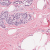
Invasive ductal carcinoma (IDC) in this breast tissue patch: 1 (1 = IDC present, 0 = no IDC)